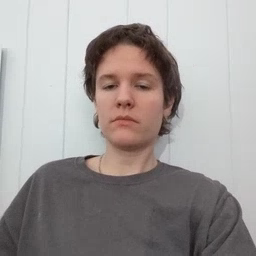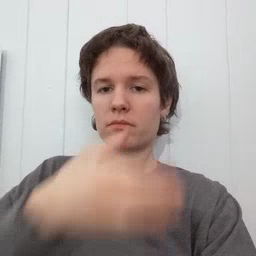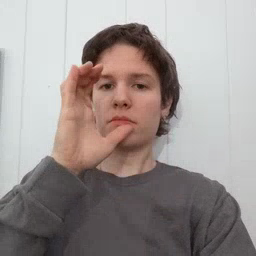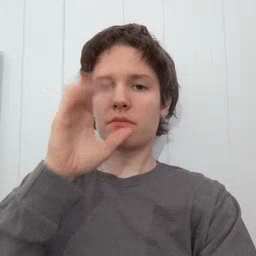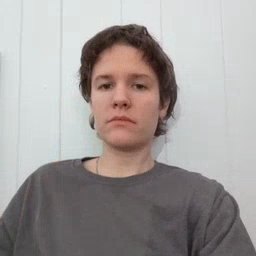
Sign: drink